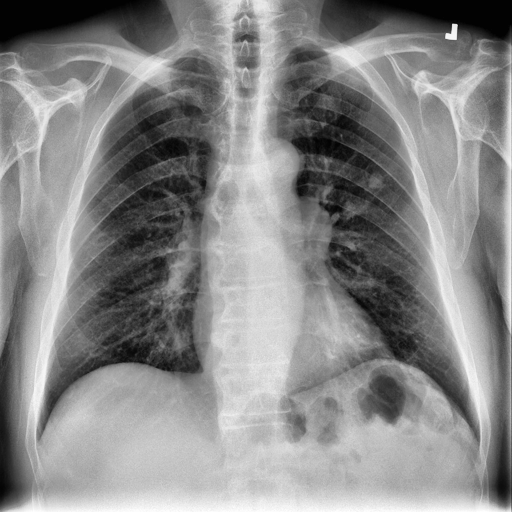
Finding: NORMAL